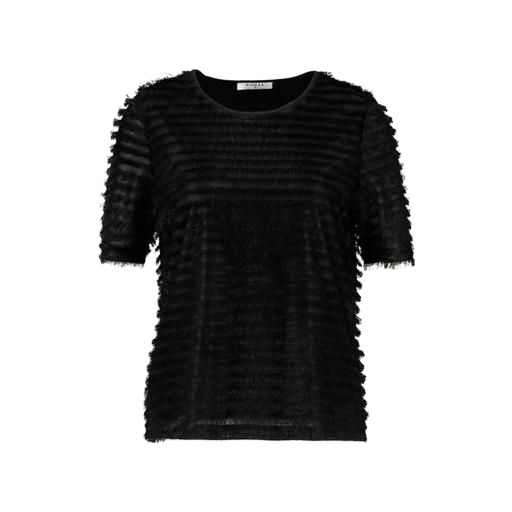
black fringed-hem jersey t-shirt, black odelia t-shirt, black ruffle-trimmed fil coupé top, white background